Chest X-ray:
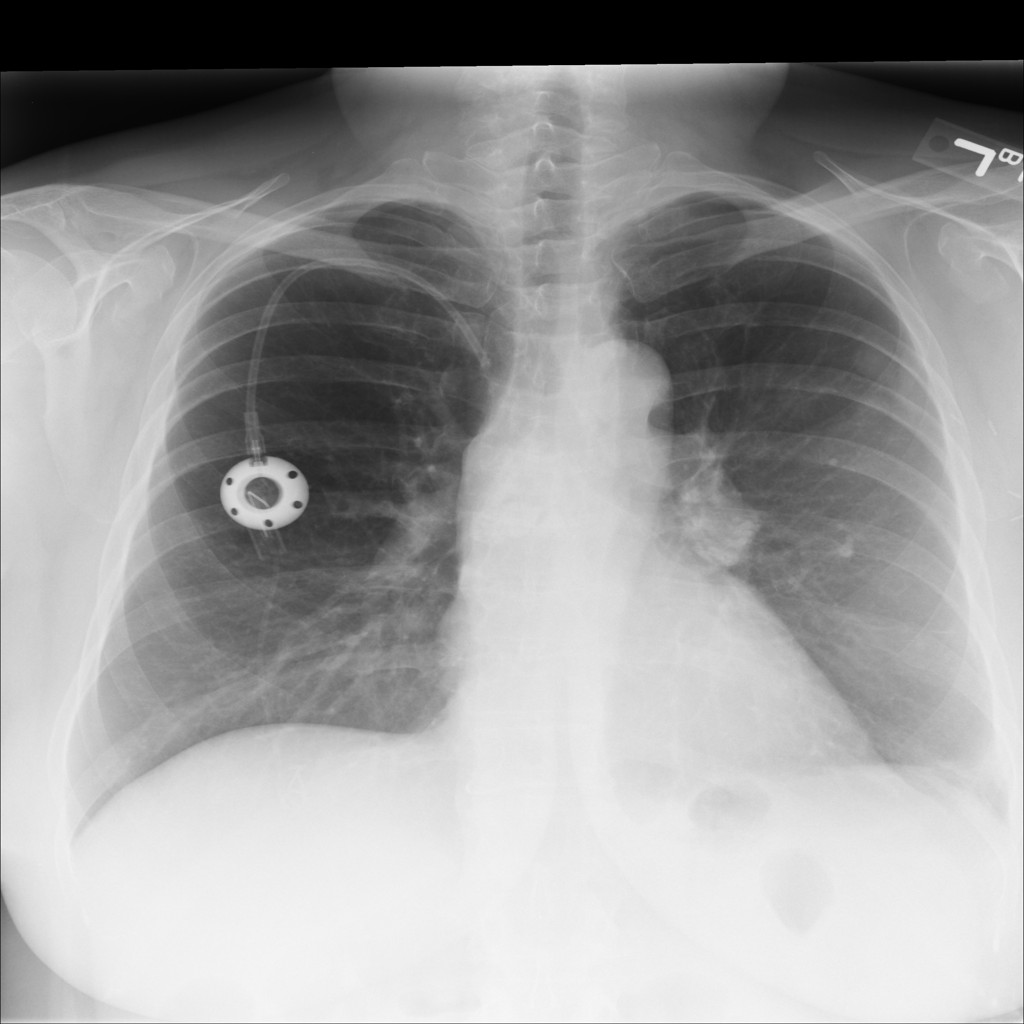
Findings: Calcification, Nodule
No abnormal finding: no